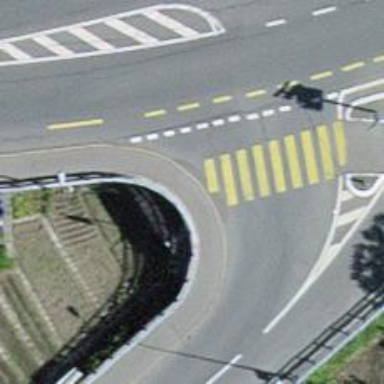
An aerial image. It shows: Asphalt footway with marked crossing and pedestrian island.